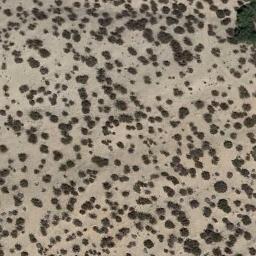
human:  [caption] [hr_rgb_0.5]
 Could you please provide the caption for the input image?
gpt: The chaparral is consist of many bushes on the desert .

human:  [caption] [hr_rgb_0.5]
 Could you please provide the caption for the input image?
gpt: A lot of dense chaparrals grow in the desert .

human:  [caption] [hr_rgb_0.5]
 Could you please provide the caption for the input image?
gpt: In this jungle, Only the little vegetation can be seen .

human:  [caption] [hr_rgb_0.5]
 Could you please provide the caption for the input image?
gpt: Chaparral is evenly and densely distributed on the sand .

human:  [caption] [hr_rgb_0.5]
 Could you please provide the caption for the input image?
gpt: The chaparral is approximately evenly distributed .